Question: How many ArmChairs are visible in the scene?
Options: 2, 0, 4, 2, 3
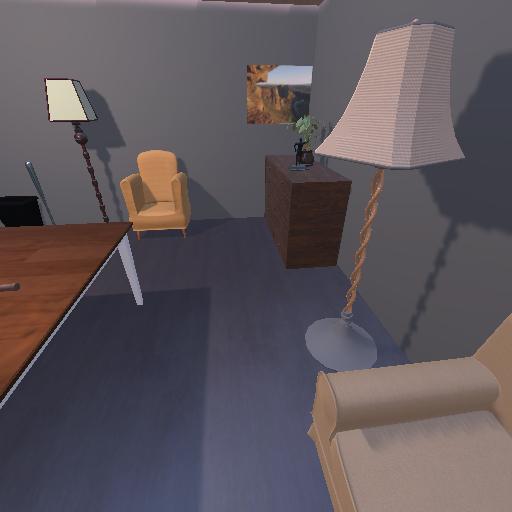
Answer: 2